二年级 · 算术
横线上填上 “>”“く”或“=”。

$20+34$

53-6 $54-6$

$7+30$ $57+4$ $46-6$ $40+0$ $15+4$ $15-4$
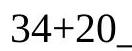
答案: ; <; <; <; =; >